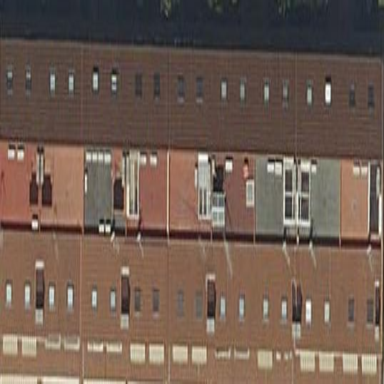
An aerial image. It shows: Terrace building.